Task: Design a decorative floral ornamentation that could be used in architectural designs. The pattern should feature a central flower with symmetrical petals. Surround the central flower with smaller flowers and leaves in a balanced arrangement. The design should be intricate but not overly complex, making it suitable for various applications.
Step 1044:
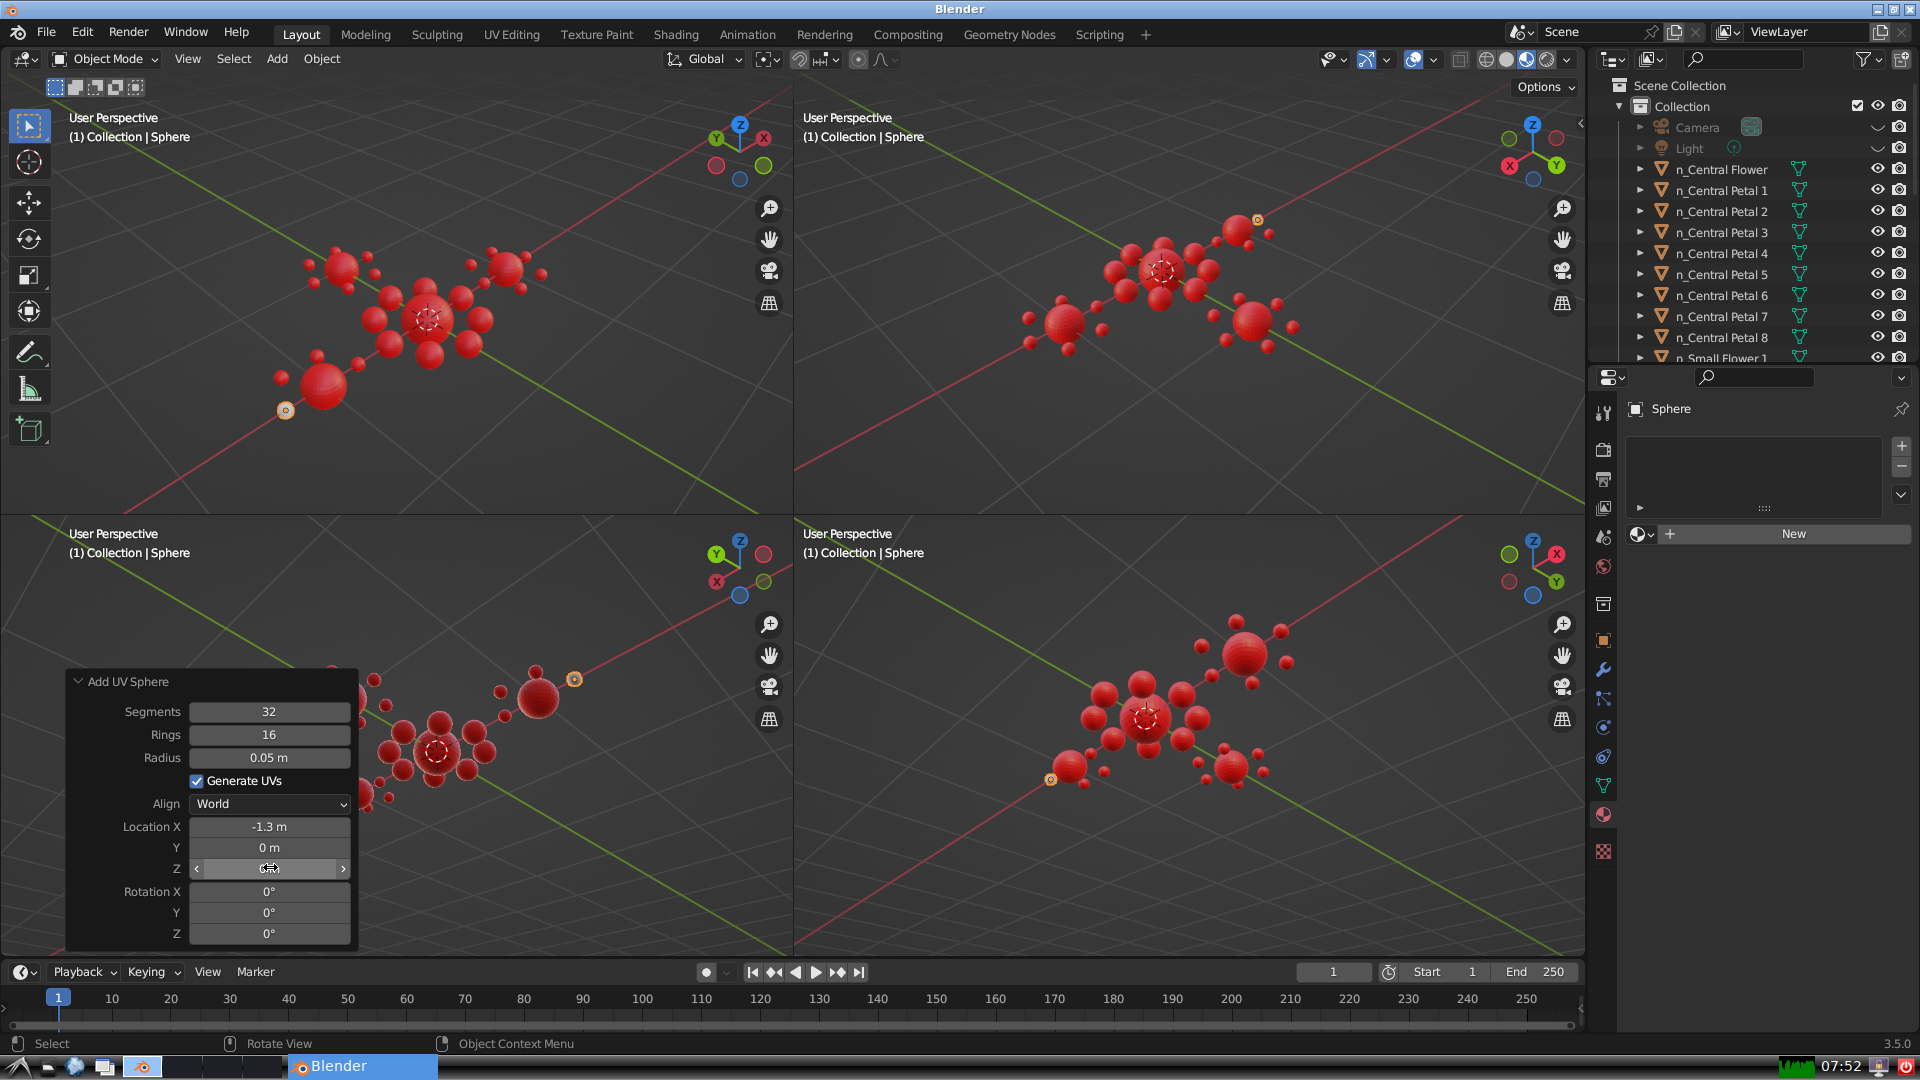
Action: {"mouse_move": [960, 540]}